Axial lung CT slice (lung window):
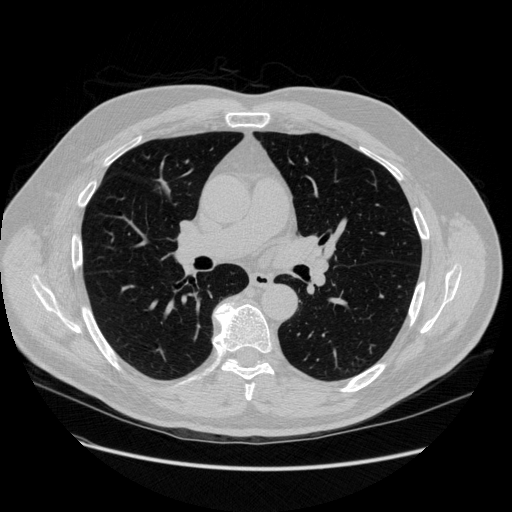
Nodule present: no